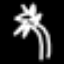
Label: palm tree